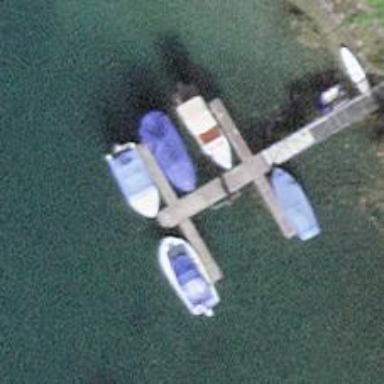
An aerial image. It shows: Man-made pier.